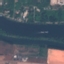
Label: River